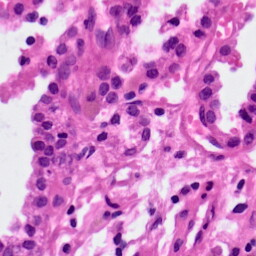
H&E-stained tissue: Lung